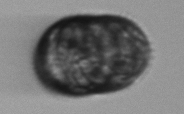
Label: Margalefidinium